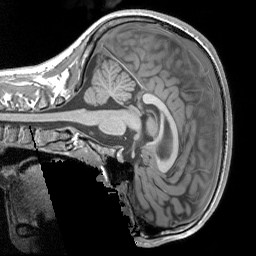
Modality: T1w
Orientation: sagittal
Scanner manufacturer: siemens
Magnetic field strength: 3 T
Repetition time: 1.9 s
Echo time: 0.00267 s